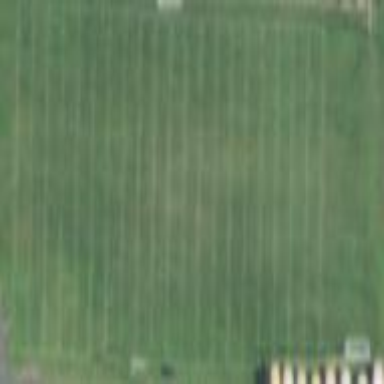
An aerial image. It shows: American football pitch.